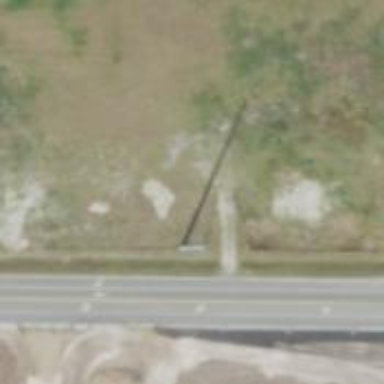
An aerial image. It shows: Power pole.